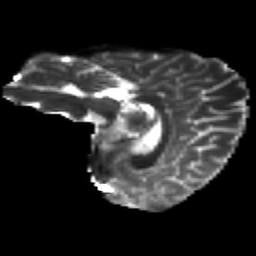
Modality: T2w
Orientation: sagittal
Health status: healthy
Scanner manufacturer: philips
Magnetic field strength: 3 T
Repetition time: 9.75 s
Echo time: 0.092 s